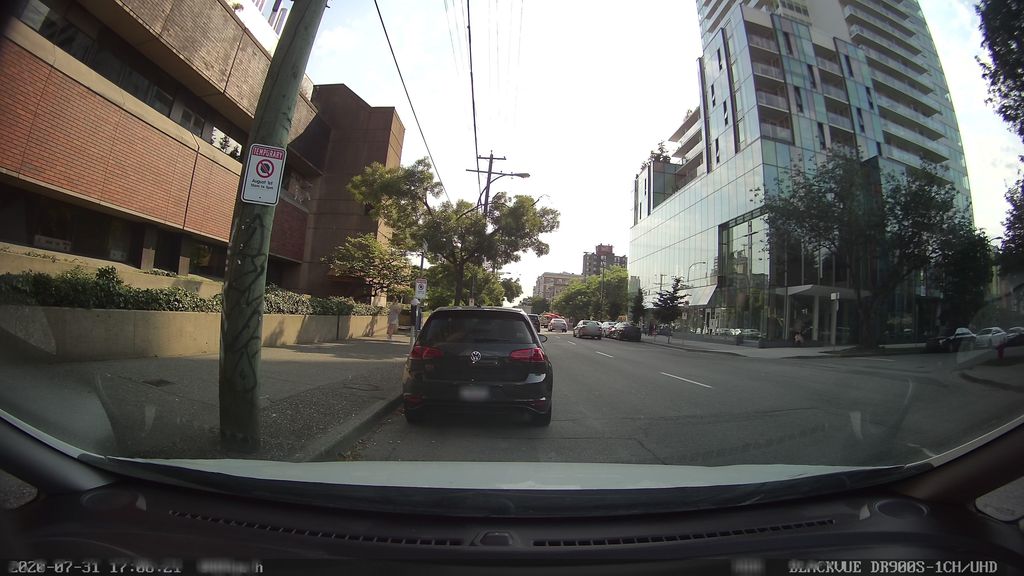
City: vancouver